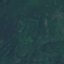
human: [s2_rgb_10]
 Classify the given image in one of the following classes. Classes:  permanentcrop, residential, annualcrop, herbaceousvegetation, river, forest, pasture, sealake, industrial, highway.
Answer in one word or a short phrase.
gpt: Forest